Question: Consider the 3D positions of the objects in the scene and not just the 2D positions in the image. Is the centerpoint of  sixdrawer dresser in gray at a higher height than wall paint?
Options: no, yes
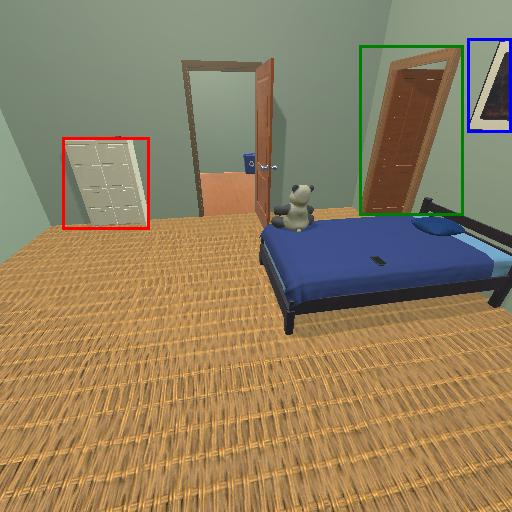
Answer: no